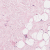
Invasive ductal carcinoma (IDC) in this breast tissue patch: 0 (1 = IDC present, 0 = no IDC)